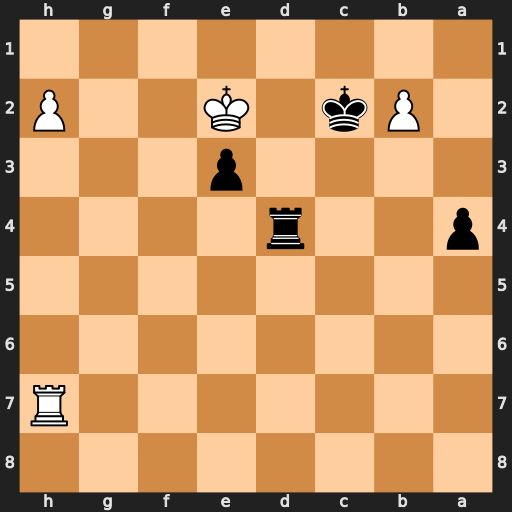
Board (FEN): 8/7R/8/8/p2r4/4p3/1Pk1K2P/8
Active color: b
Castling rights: -
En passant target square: -
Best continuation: Rb4 Rd7 Kxb2 Kxe3 a3